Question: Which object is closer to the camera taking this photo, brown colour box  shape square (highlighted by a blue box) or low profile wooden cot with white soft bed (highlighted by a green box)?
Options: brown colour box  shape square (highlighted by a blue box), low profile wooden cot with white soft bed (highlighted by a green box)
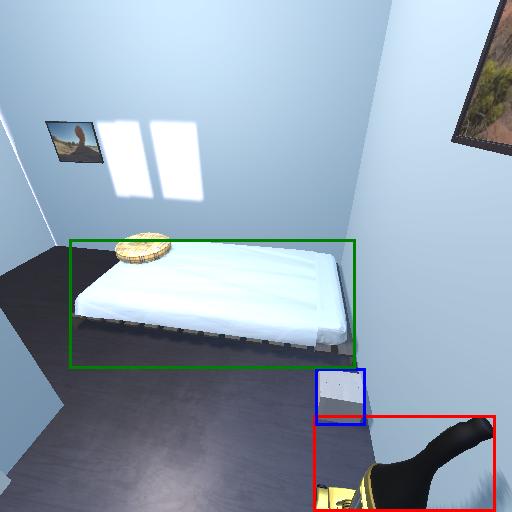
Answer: brown colour box  shape square (highlighted by a blue box)